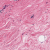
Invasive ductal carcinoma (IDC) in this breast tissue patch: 0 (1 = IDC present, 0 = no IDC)